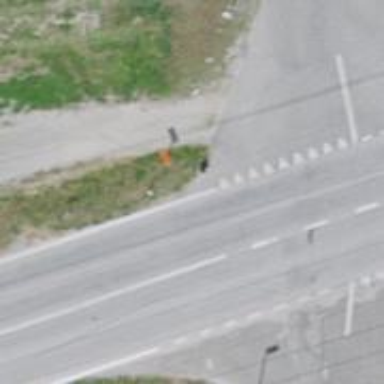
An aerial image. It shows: Pole with roof-covered pipeline marker.